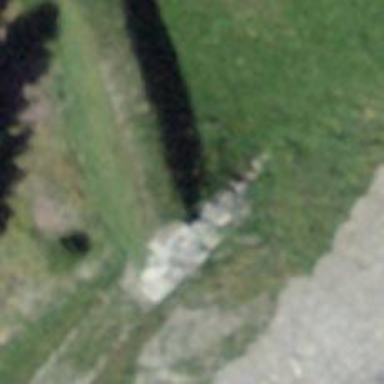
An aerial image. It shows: Retaining wall.